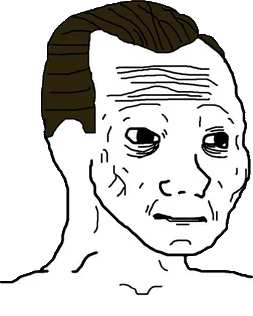
Label: 5_Tired_Wojak